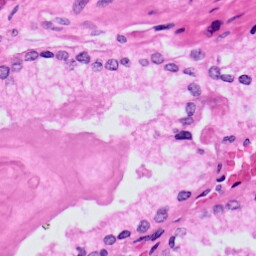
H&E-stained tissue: Prostate